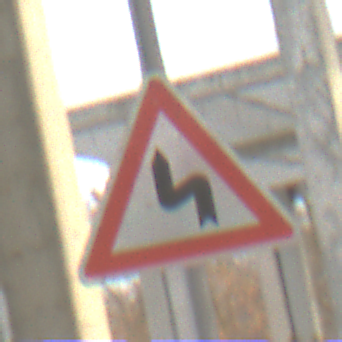
Verkehrszeichen: DoppelkurveZunaechstLinks
Umgebung: Roofed, Suburban
Tageszeit: MorningAfternoon
Wetter: PartlyCloudy
Licht: Natural
Jahreszeit: Winter
Kontrast: LowContrast